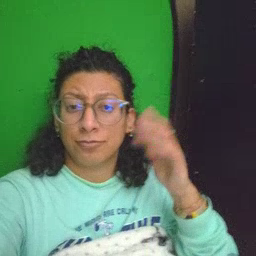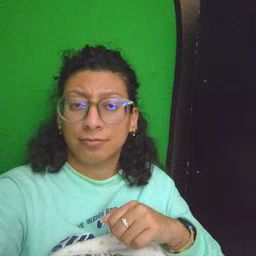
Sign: tree